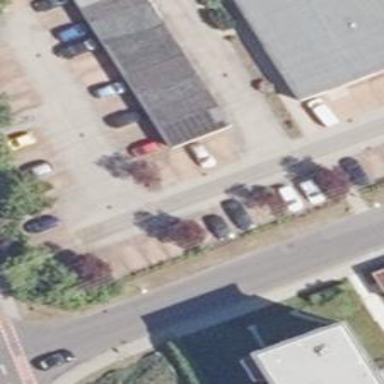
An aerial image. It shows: Group of garages.